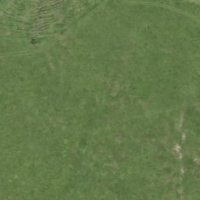
EUNIS habitat code: 26
Species observed at this site:
Erebia euryale